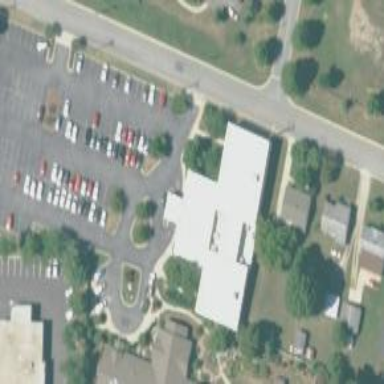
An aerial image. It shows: Hospice providing healthcare services.